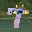
Label: 7